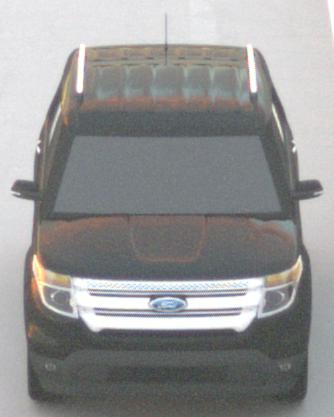
Make: Ford
Model: Explorer
Detailed model: Gen. 5
Model produced from: 2010
Model produced until: 2019
Doors: 5
Color: black
Road condition: dry road
Daytime: sunrise or sunset
Contrast: medium contrast